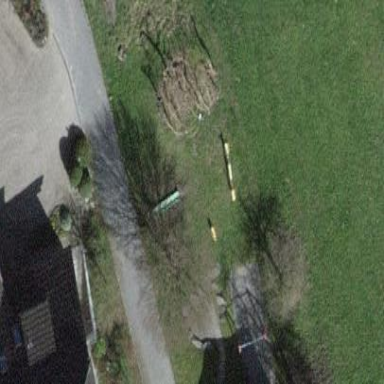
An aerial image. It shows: Playground area for leisure activities on the land.